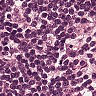
Metastatic tissue present: no